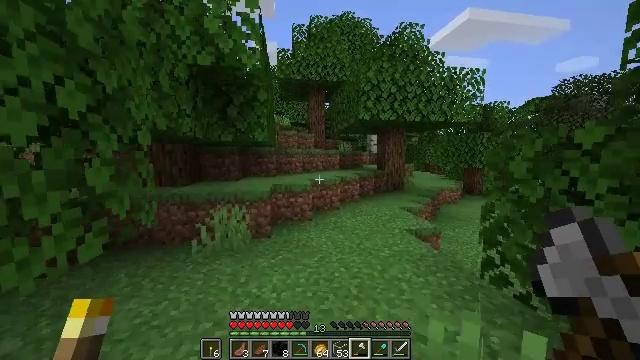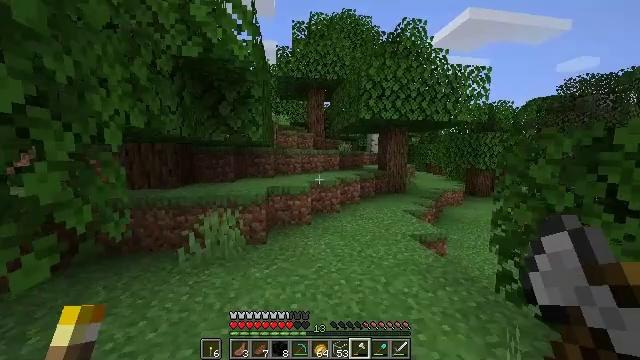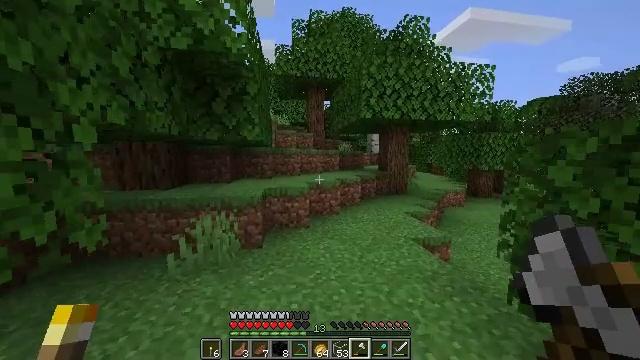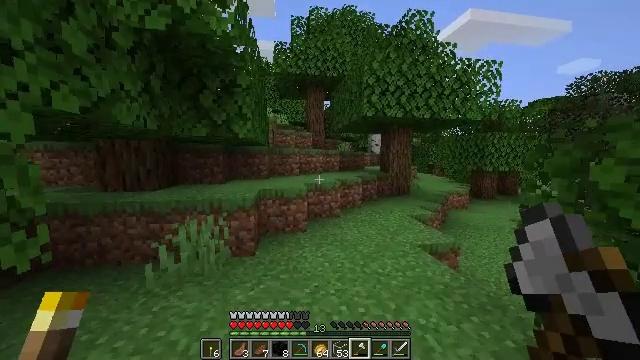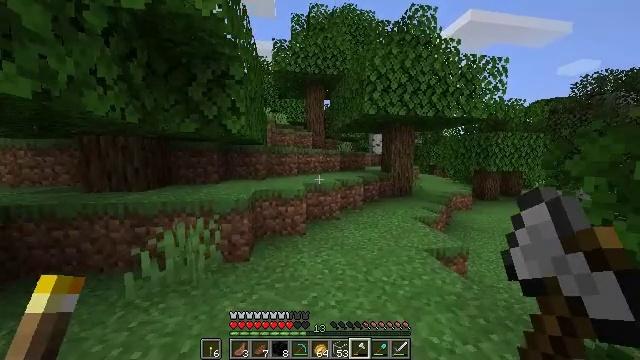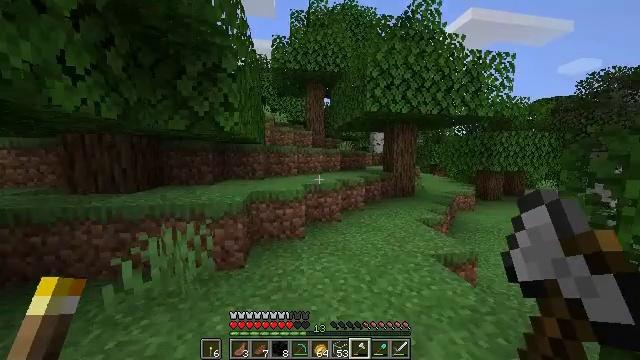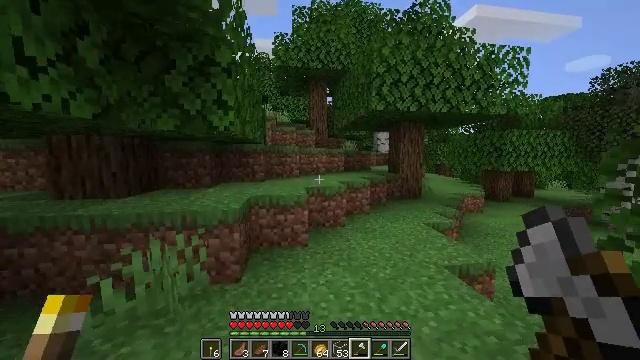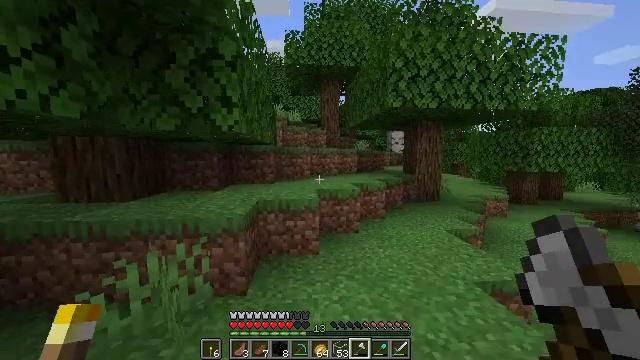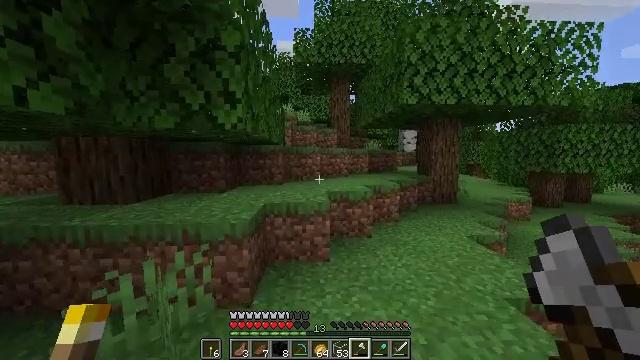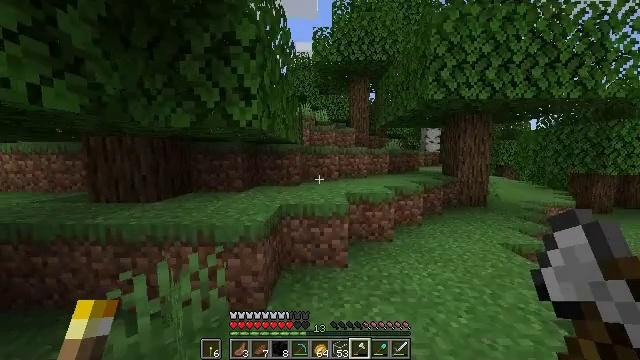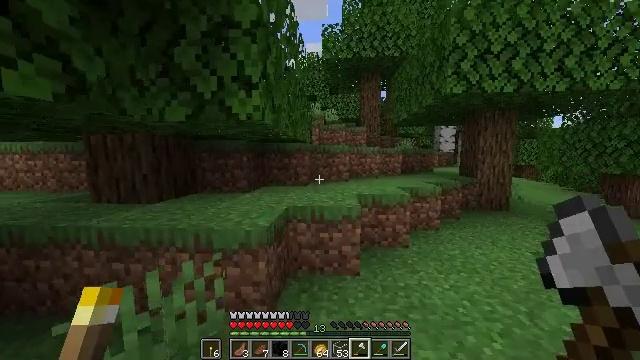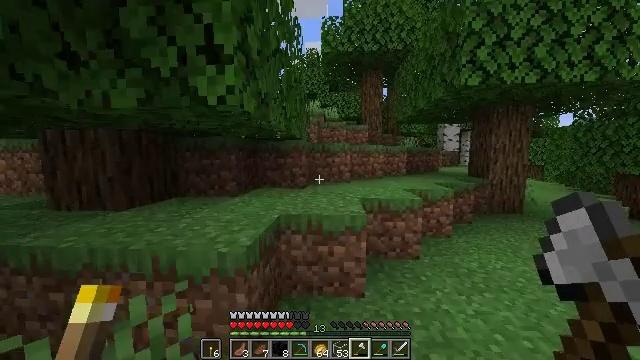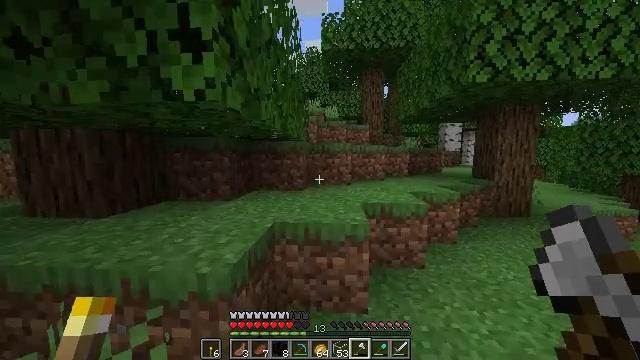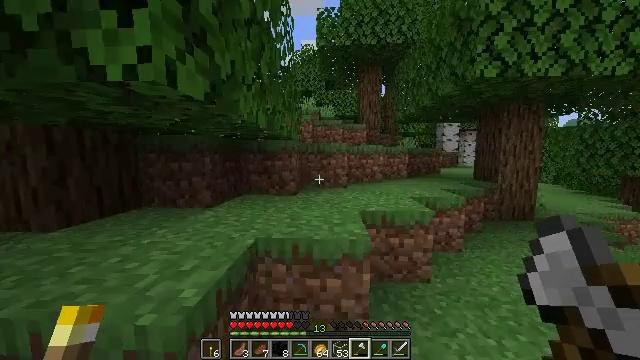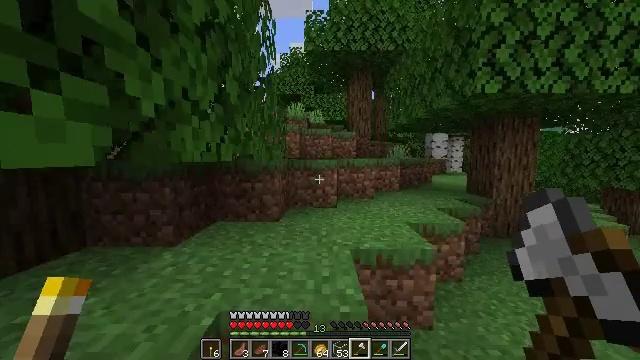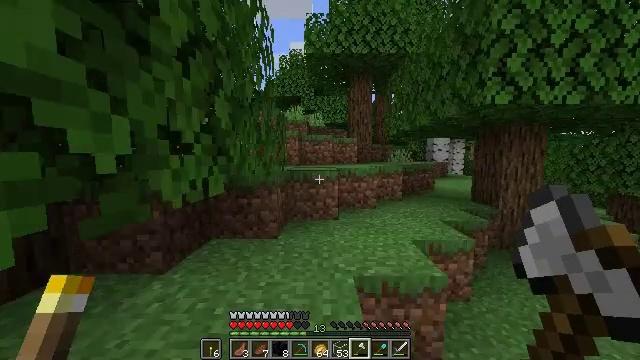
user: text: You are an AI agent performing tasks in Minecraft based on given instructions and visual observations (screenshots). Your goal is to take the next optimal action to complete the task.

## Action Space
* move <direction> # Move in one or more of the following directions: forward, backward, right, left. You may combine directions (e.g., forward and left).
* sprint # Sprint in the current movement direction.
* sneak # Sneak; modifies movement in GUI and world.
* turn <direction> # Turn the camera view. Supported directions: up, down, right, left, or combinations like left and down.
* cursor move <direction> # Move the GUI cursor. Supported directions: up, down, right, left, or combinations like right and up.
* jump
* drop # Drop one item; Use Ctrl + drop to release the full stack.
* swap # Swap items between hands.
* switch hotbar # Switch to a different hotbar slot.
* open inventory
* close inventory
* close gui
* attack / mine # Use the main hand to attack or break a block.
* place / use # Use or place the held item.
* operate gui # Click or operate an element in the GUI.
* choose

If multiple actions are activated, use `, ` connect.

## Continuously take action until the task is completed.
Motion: motion action
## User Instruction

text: Collect sugar cane near water sources.
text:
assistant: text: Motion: move forward
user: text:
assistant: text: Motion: move forward
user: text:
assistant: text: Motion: move forward
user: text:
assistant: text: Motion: move forward, sprint
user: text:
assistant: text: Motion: move forward, sprint
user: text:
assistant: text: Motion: move forward, sprint
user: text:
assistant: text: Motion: move forward, turn left
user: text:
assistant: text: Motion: move forward, turn left
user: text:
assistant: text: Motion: move forward, turn left
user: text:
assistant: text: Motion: move forward, turn left
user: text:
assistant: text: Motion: move forward
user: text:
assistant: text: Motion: move forward
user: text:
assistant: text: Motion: move forward, turn right
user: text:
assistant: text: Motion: move forward, turn right, jump
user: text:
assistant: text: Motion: move forward, jump
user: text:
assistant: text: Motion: move forward, jump
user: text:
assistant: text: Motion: move forward, jump
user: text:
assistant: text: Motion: move forward, jump
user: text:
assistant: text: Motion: move forward, jump
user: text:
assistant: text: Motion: move forward, jump
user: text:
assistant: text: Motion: move forward, jump
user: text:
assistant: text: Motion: move forward, sprint, jump
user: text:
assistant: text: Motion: move forward, sprint, jump
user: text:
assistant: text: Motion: move forward, sprint, jump
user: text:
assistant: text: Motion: move forward, sprint, jump
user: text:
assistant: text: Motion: move forward, jump
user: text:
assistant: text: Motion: move forward, jump
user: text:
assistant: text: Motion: move forward, jump
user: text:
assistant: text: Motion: move forward, jump
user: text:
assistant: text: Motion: move forward, jump